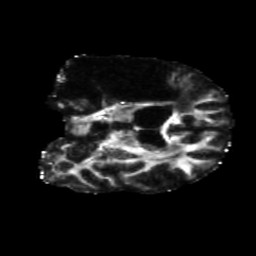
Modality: FA
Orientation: coronal
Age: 51
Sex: male
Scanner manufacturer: siemens
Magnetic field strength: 3 T
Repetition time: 5.47 s
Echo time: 0.0854 s